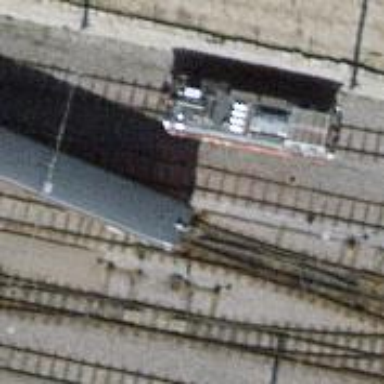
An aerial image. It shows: Narrow-gauge railway yard with one track. The yard is electrified with contact line.